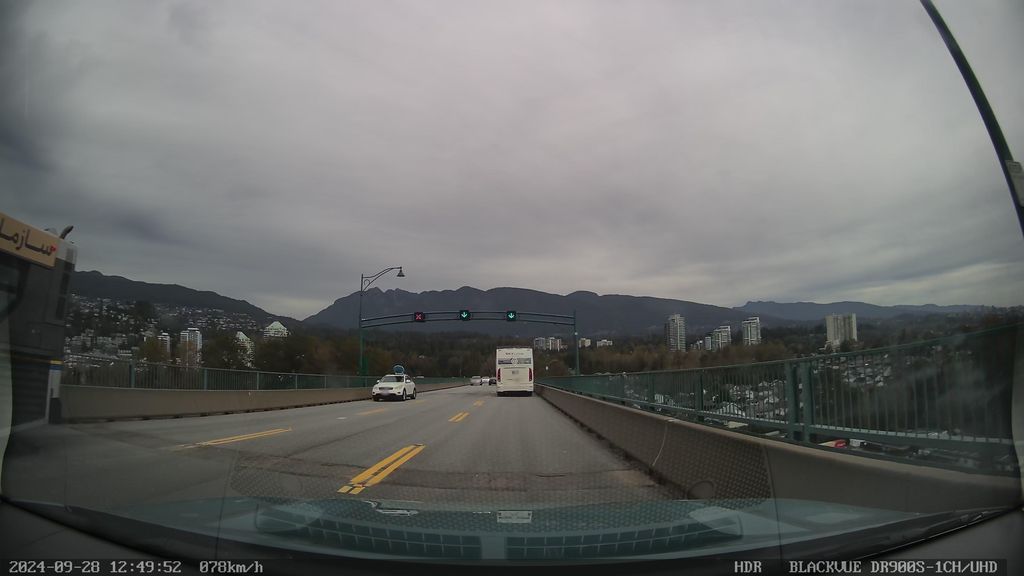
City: vancouver